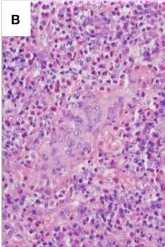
Histopathologic examination of left neck mass. (B) H&E-stain showing prominent eosinophilia and plasmacytosis together with plump endothelial cells (20x).
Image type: pathology (h&e)